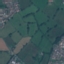
Label: Pasture